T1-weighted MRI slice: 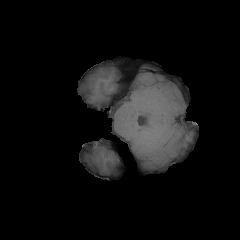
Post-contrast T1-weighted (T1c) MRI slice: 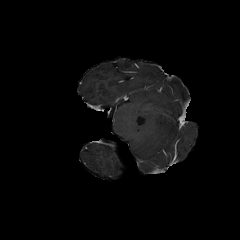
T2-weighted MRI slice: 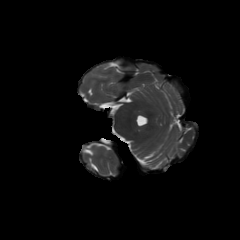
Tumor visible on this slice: no